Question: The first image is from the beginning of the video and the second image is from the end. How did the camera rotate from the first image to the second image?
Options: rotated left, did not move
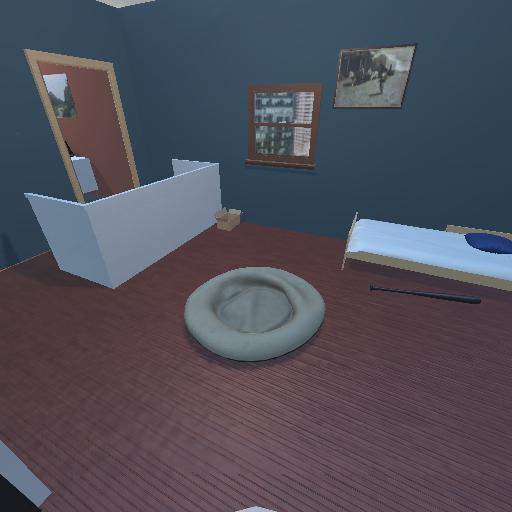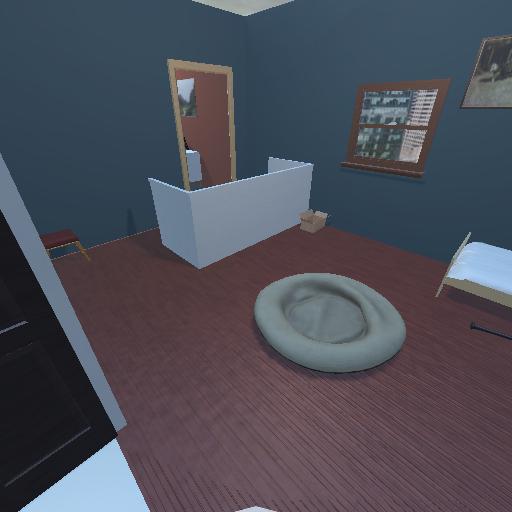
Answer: rotated left